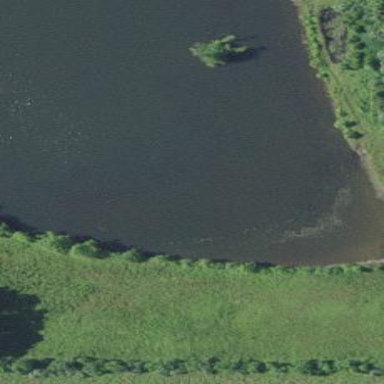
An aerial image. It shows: Pond with natural water.